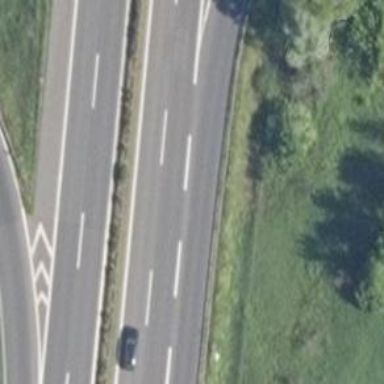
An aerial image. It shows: Motorway junction.